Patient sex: F
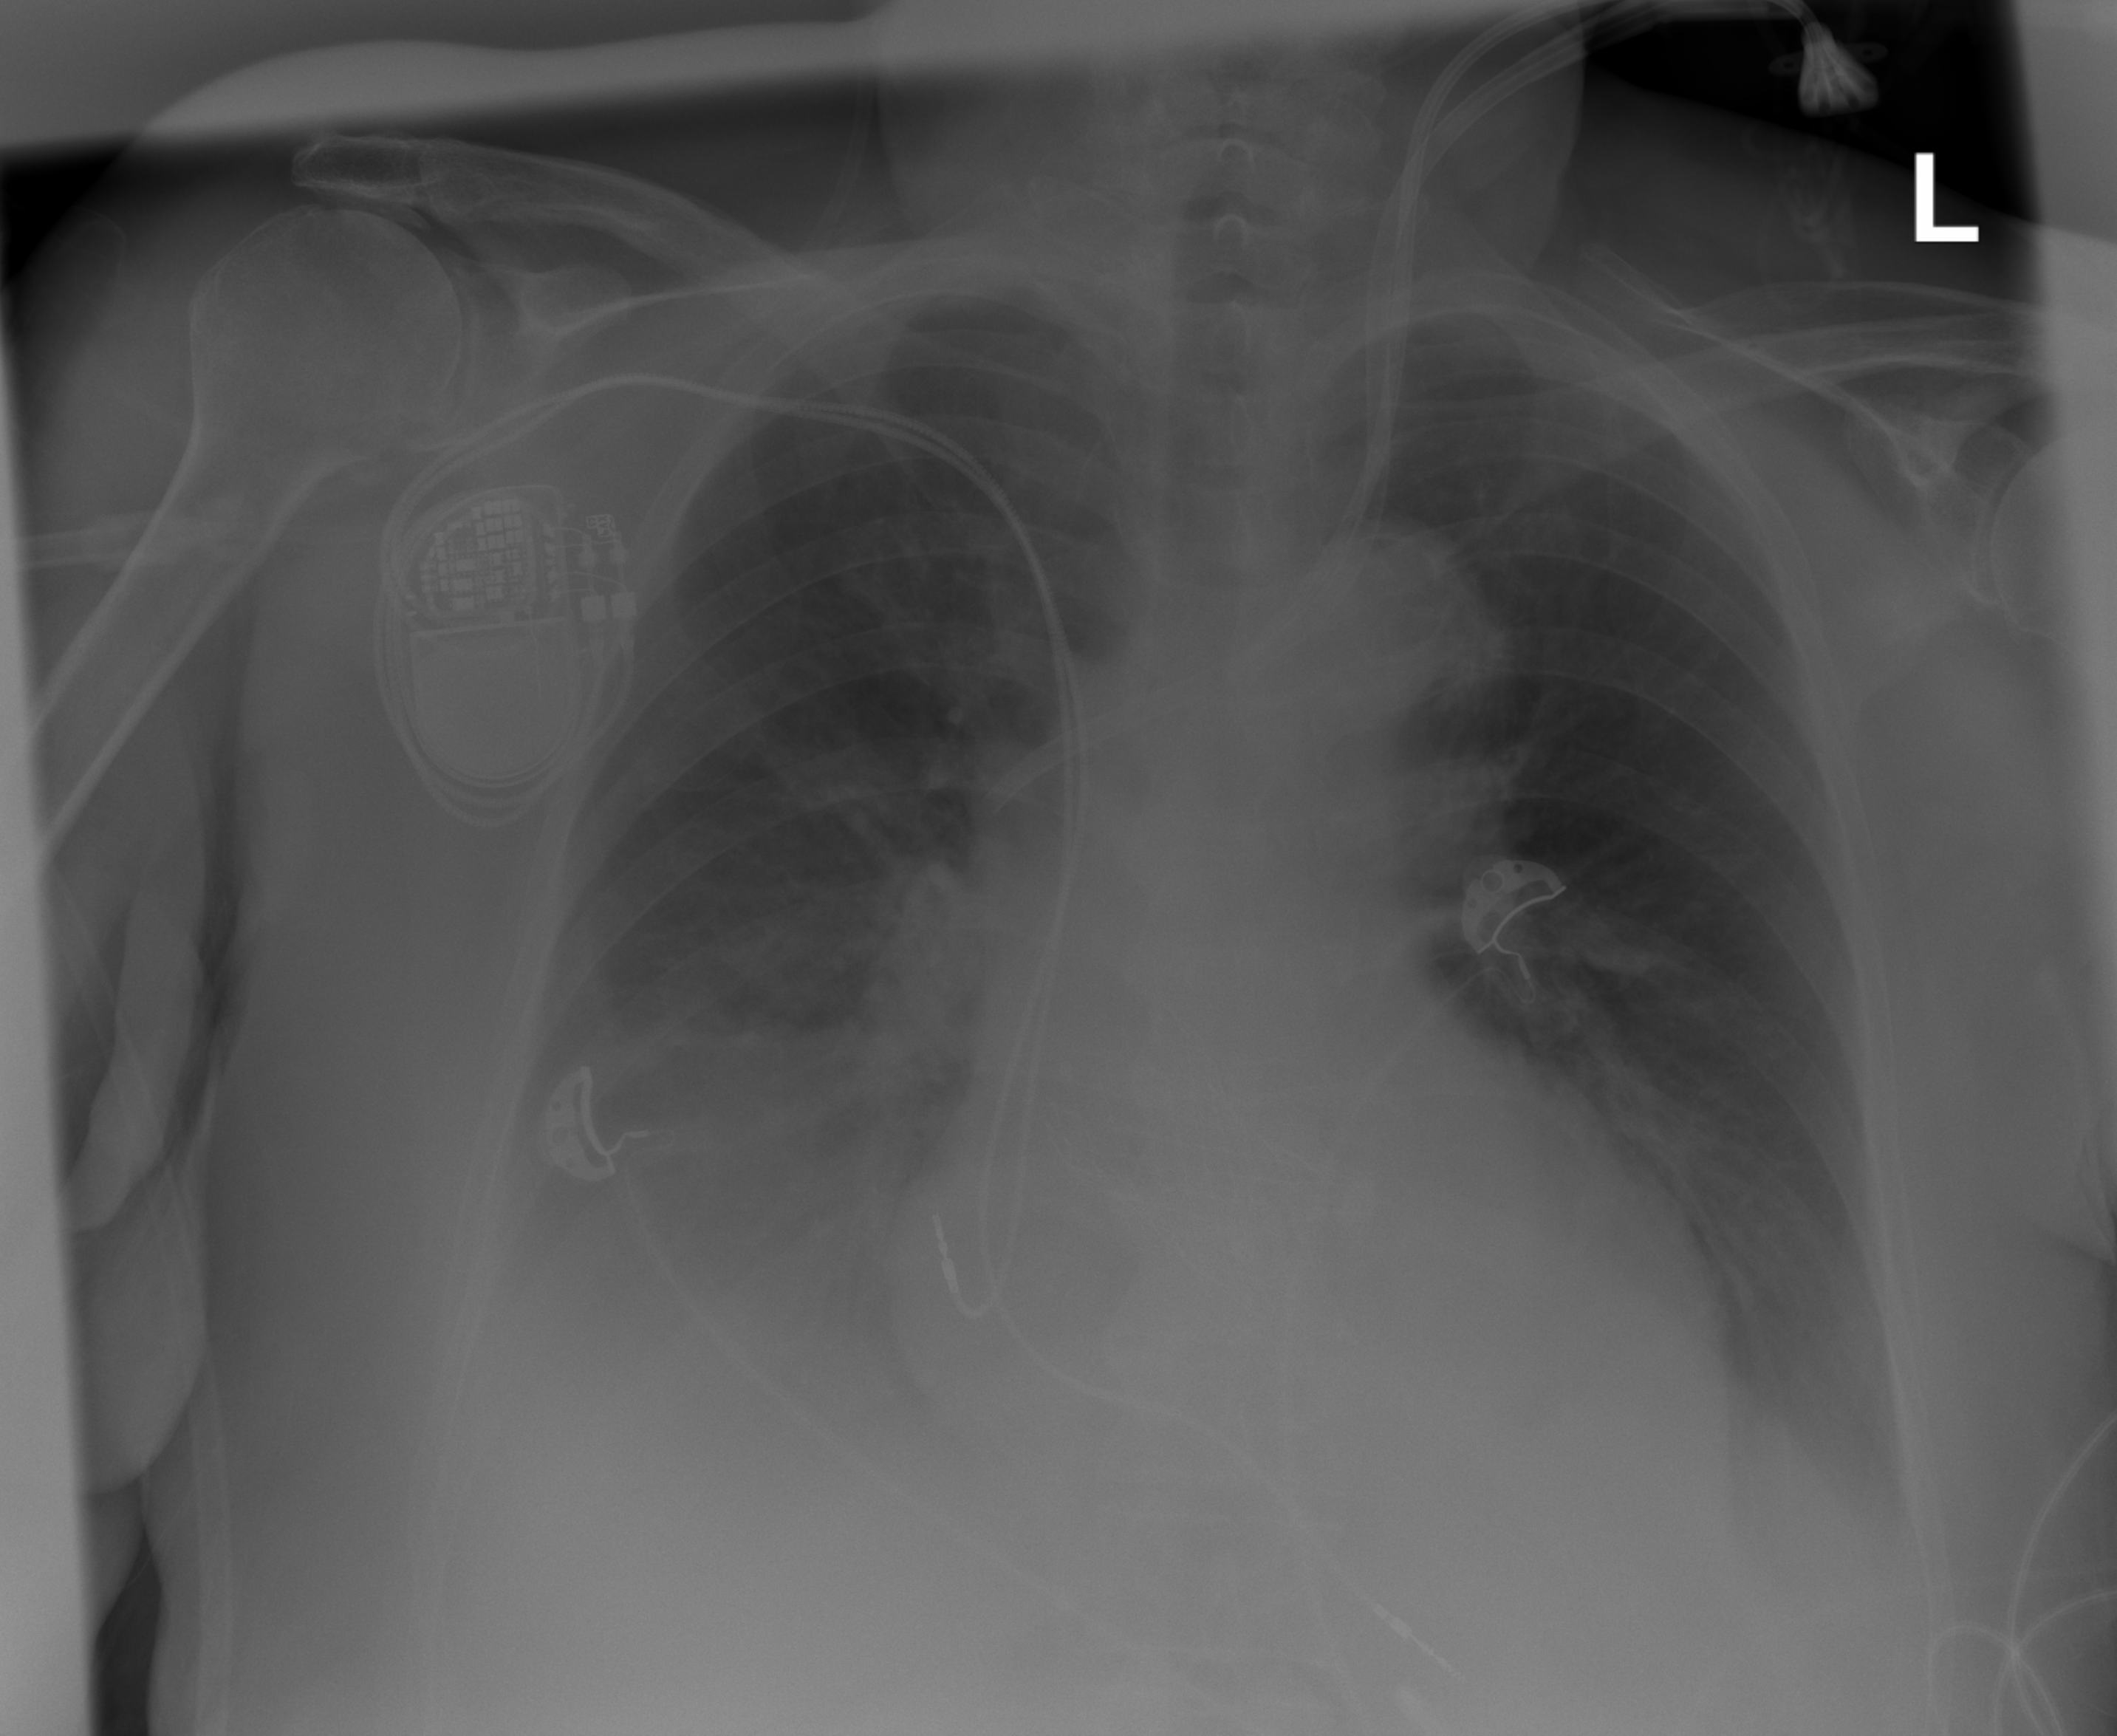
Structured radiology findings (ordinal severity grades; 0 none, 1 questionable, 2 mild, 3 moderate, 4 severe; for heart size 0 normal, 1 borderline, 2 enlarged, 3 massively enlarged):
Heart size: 0
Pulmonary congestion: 2
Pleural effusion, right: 2
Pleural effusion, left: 2
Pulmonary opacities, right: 1
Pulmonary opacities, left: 0
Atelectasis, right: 2
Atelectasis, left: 2